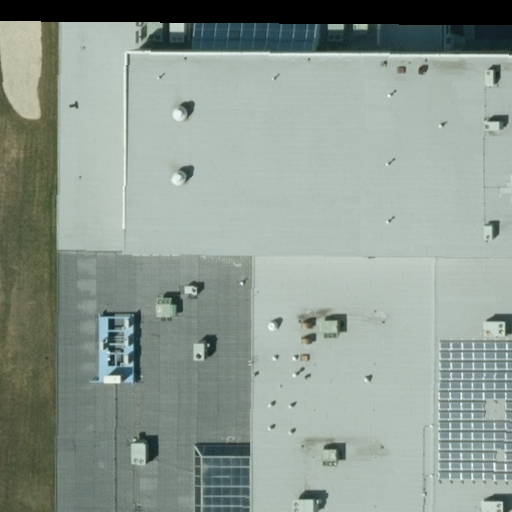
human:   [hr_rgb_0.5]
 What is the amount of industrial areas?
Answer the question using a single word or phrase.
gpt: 1

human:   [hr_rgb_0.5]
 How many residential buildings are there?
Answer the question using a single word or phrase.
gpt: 0

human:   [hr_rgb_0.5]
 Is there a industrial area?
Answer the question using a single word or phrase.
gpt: yes

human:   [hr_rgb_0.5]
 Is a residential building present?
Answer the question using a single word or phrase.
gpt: no

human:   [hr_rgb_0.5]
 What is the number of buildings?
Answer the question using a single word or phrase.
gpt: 1

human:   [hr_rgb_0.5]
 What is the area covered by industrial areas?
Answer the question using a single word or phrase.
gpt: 10623m2

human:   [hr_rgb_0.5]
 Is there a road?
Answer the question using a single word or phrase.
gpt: no

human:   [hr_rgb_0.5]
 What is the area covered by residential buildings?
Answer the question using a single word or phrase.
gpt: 0m2

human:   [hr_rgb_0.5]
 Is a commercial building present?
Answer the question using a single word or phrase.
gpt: yes

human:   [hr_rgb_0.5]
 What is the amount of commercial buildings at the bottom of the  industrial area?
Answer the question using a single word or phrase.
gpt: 0

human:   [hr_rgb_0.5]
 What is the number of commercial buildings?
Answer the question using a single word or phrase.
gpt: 1

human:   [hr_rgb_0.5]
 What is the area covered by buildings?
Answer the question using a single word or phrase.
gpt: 1770m2

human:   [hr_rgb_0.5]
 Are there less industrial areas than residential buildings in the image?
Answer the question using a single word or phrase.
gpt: no

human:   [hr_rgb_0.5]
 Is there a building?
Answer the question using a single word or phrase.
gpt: yes

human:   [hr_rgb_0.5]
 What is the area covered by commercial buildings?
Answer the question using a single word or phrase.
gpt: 1770m2

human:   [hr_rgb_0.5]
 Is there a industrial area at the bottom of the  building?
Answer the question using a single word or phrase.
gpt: yes

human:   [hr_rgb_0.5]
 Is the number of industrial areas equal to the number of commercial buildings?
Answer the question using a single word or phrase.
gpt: yes

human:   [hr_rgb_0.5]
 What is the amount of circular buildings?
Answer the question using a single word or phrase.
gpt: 0

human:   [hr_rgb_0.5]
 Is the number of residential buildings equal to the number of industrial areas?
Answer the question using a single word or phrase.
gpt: no

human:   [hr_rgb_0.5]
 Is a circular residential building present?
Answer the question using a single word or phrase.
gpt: no

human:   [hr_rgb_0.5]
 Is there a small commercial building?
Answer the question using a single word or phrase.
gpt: no

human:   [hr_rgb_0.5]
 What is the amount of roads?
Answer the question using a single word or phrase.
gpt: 0

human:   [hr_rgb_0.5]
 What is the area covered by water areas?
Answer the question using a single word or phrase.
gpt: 0m2

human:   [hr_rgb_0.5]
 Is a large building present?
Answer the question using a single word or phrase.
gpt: yes

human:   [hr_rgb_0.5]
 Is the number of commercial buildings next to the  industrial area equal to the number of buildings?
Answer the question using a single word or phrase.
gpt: yes

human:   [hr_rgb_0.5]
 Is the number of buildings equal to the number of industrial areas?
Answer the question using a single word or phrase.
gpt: yes

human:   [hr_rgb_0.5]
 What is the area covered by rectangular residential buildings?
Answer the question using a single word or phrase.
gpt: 0m2

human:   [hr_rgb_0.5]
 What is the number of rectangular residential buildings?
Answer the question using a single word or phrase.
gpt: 0

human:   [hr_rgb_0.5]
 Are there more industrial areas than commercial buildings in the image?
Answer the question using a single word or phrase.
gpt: no

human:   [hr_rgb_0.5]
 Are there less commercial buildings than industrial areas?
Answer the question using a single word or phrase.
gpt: no

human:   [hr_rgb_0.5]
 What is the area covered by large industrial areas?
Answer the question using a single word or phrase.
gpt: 10623m2

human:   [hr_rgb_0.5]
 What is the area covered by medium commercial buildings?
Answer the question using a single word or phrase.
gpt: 0m2

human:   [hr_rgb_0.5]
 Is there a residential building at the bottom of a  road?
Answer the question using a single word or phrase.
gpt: no

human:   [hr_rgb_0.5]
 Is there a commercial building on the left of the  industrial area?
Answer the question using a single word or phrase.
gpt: no

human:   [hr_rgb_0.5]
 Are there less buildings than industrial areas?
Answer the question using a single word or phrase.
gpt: no

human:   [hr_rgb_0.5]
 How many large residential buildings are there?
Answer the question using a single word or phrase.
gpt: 0

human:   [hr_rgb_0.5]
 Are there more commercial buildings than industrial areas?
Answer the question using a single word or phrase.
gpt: no

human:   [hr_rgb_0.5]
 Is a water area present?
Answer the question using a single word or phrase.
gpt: no

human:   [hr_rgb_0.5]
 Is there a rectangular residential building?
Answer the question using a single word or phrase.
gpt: no

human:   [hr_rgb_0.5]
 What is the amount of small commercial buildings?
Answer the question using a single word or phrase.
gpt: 0

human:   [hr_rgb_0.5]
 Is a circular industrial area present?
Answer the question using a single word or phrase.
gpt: no

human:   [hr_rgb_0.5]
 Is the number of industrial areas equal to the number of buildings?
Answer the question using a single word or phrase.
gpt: yes

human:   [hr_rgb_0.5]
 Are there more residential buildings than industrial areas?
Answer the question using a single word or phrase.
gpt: no

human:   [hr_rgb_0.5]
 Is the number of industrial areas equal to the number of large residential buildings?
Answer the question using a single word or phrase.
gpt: no

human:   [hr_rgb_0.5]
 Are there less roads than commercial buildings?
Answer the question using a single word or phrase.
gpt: yes

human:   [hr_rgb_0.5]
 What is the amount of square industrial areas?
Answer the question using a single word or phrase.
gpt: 0

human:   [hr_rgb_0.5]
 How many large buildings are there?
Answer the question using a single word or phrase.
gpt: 1

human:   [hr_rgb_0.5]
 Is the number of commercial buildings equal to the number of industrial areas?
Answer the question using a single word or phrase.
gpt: yes

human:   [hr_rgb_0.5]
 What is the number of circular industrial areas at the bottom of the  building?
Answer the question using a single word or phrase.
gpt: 0

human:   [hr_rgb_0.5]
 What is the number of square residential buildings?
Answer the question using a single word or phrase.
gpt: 0

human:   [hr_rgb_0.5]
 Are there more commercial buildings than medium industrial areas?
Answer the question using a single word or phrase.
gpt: yes

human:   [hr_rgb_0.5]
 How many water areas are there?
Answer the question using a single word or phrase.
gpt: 0

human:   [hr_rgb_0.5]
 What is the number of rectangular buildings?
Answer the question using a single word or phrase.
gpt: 0

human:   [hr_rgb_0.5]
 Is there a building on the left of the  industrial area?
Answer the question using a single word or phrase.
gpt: no

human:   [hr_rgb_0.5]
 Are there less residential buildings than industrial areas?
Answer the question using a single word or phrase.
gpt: yes

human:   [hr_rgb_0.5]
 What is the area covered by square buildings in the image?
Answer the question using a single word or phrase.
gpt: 0m2

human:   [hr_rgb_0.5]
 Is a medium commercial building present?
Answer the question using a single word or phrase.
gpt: no

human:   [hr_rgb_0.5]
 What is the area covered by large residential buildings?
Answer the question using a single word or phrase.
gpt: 0m2

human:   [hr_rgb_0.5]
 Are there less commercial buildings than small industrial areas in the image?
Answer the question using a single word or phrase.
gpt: no

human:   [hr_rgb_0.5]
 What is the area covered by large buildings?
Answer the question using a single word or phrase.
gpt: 1770m2

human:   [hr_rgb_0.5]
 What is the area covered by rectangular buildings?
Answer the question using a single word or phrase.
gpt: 0m2

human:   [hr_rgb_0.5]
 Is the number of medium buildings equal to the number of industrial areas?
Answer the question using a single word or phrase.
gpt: no

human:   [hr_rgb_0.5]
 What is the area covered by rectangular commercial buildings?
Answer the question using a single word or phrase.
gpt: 0m2

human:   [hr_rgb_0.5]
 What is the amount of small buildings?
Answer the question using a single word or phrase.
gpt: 0